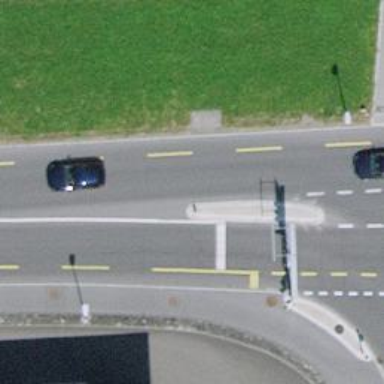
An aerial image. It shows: Traffic calming island.